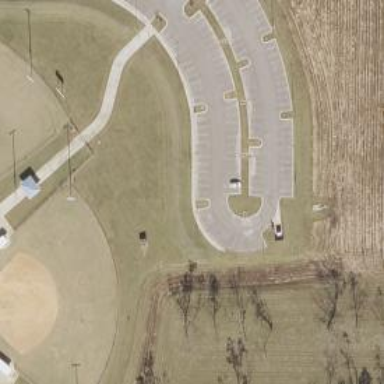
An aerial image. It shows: Paved parking area.